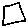
Label: square